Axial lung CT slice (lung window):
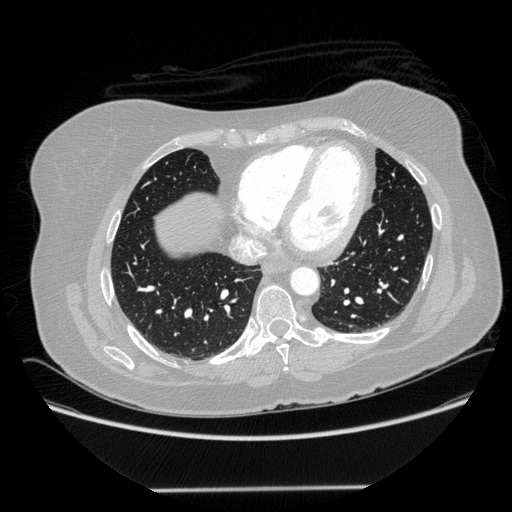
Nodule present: no